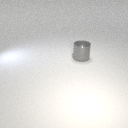
large gray metal cylinder